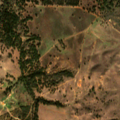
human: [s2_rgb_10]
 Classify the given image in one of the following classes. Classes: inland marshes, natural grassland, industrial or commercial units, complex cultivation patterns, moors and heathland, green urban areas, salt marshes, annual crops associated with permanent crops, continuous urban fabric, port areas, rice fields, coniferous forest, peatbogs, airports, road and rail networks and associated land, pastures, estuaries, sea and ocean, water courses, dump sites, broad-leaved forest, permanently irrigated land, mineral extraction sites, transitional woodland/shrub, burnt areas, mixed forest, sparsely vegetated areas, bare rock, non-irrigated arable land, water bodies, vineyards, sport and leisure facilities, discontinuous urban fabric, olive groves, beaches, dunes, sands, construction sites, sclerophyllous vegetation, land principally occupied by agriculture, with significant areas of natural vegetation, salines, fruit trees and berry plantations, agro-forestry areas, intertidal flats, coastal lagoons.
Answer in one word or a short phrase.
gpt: non-irrigated arable land, agro-forestry areas, broad-leaved forest, transitional woodland/shrub